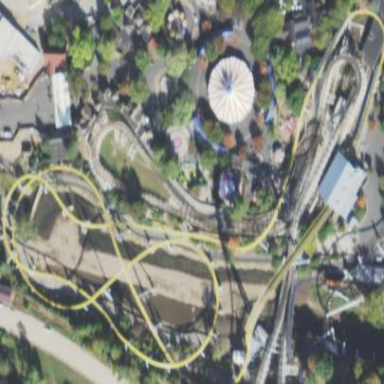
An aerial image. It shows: Roller coaster track.